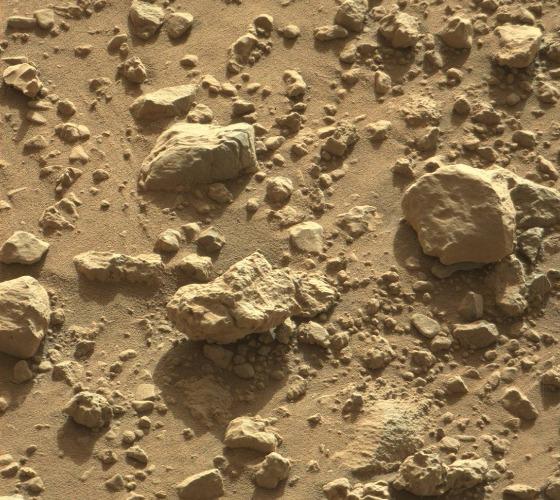
Terrain classes present: Bedrock, Gravel / Sand / Soil, Rock, Shadow